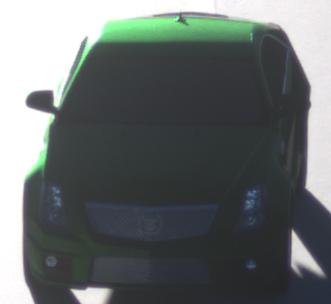
Make: Cadillac
Model: CTS-V
Detailed model: CTS-V (II) Limousine
Model produced from: 2008/11
Model produced until: 2010/12
Doors: 4
Color: green
Road condition: dry road
Daytime: sunrise or sunset
Contrast: high contrast